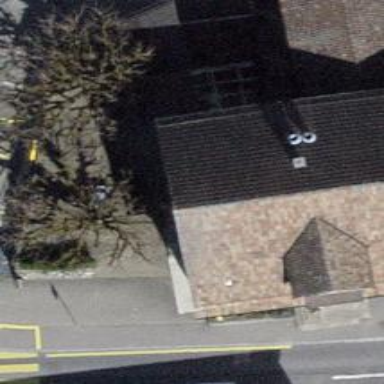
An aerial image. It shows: Restaurant.